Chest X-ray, AP view. Patient: 52 years old, sex M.
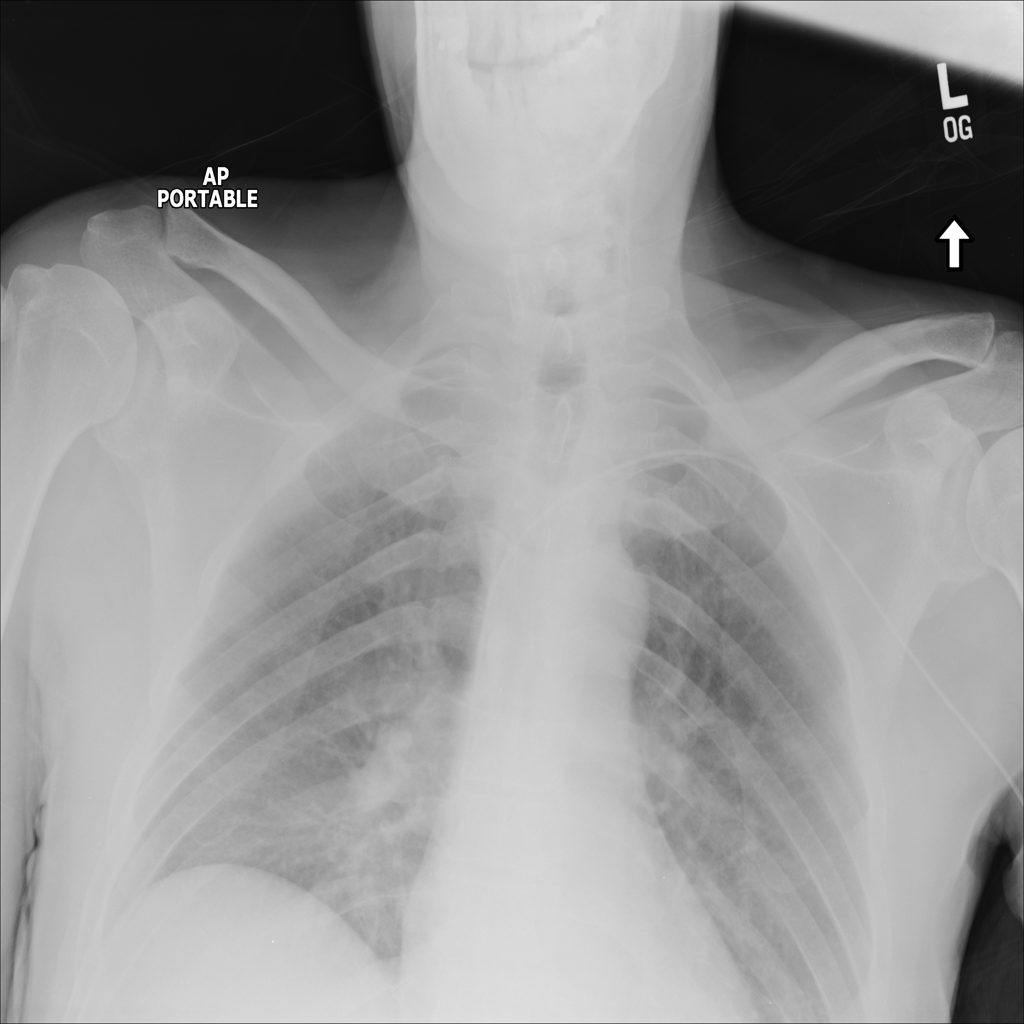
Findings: No Finding